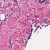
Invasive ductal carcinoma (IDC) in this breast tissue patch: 0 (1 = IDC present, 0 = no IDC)